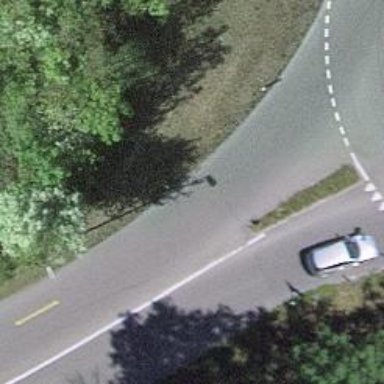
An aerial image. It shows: Secondary road with advisory cycle lane.